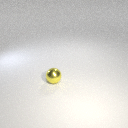
small yellow metal sphere